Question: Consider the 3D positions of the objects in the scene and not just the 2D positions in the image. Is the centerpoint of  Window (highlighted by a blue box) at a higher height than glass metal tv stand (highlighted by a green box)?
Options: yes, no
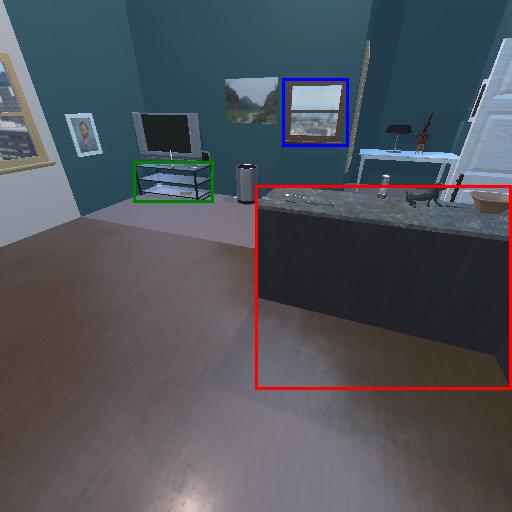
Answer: yes